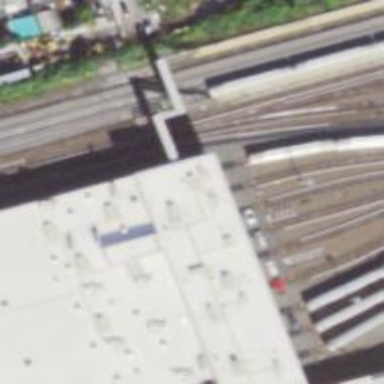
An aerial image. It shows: Rail yard with electrified rails. There is building passage tunnel for the railway.